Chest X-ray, PA view. Patient: 61 years old, sex M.
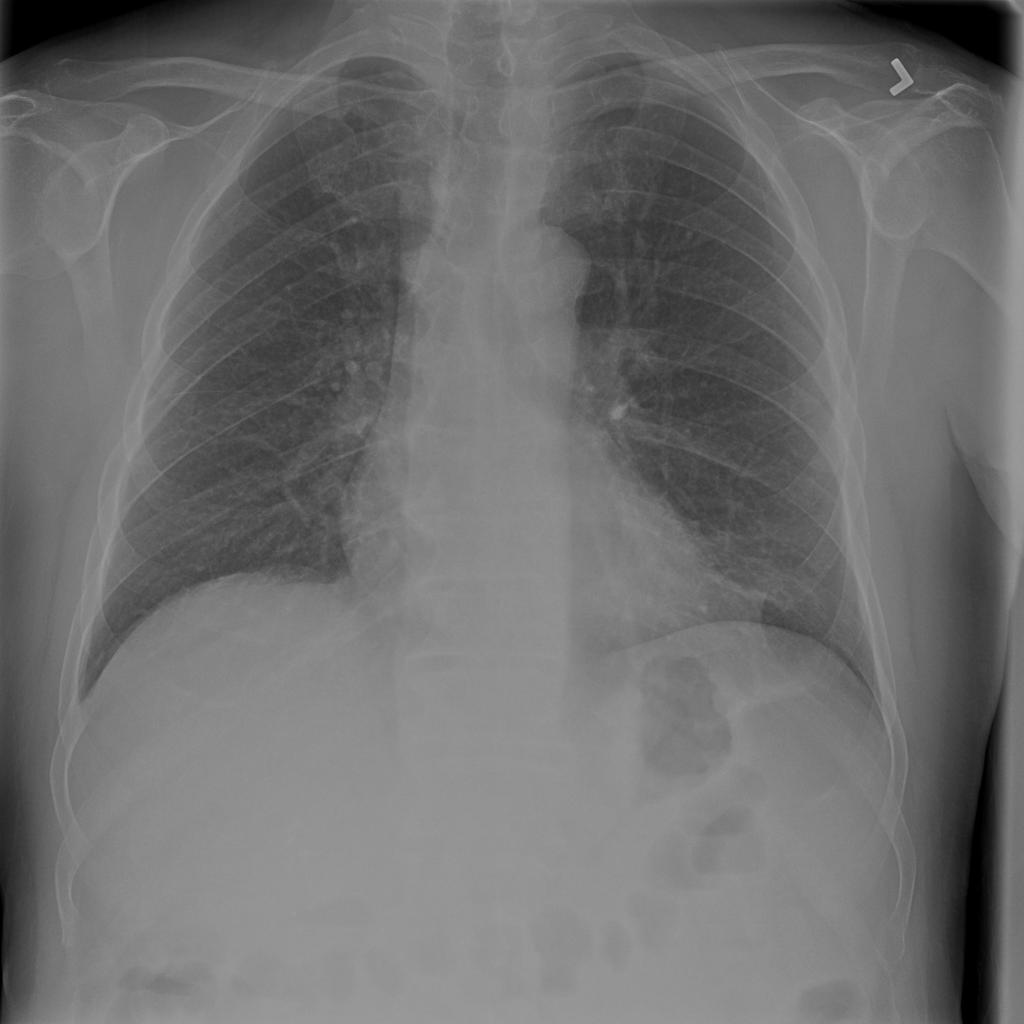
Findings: Infiltration